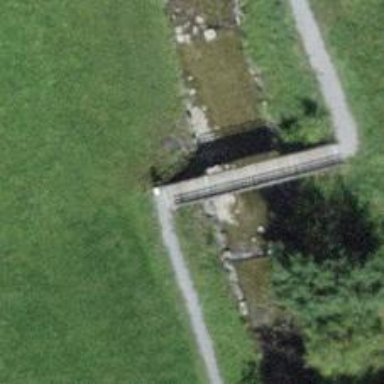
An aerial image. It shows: Path on bridge.